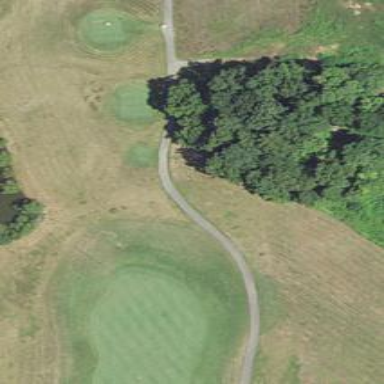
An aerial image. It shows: Path designated for golf carts.